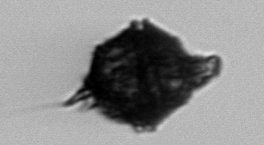
Label: Gonyaulax